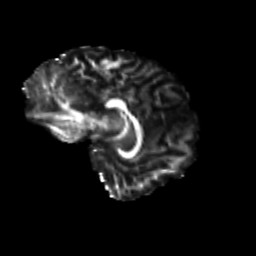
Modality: FA
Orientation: sagittal
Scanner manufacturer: siemens
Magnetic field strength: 3 T
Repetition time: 9.2 s
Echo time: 0.084 s